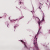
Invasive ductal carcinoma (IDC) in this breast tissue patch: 0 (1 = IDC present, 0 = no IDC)